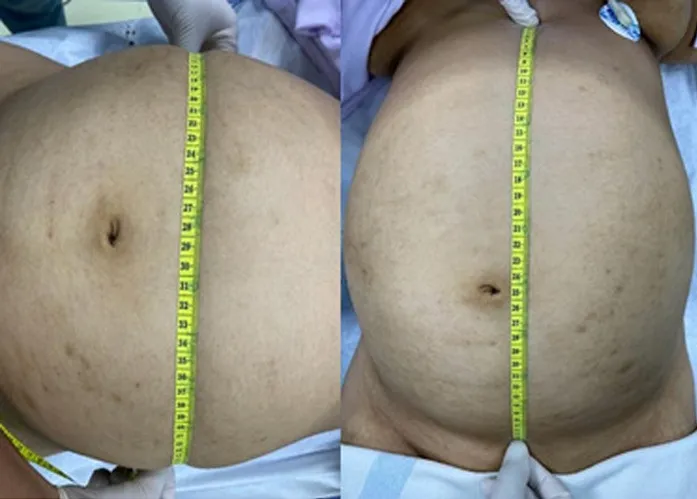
Measurement of the abdominal mass during physical examination.
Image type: medical_photograph (skin_photograph)